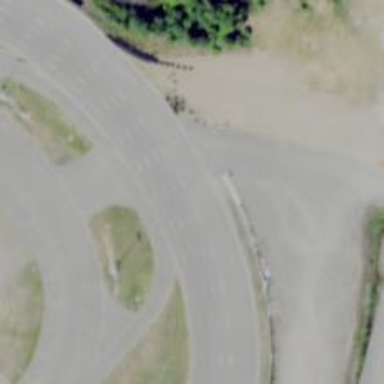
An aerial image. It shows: Motor sport raceway.